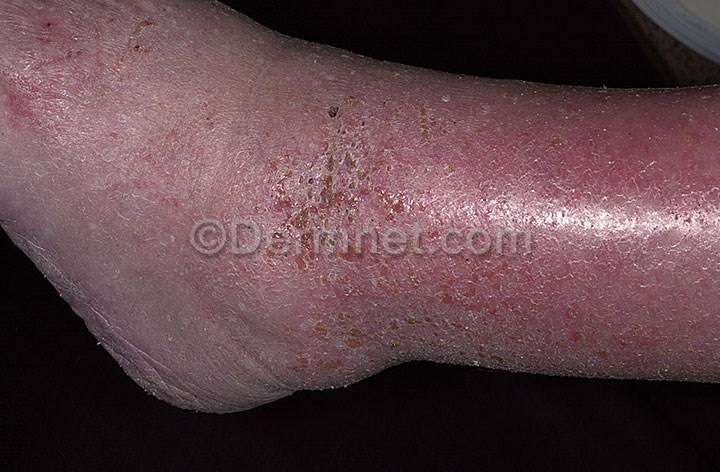
Disease: Eczema Photos